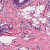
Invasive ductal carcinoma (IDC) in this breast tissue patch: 0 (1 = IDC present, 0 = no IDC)